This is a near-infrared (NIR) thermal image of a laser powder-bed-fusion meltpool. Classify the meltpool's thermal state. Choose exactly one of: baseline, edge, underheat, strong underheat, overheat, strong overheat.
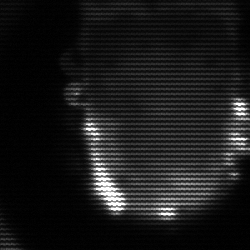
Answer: baseline